Field crop: maize
Growth stage: 2
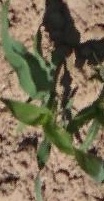
Species: maize